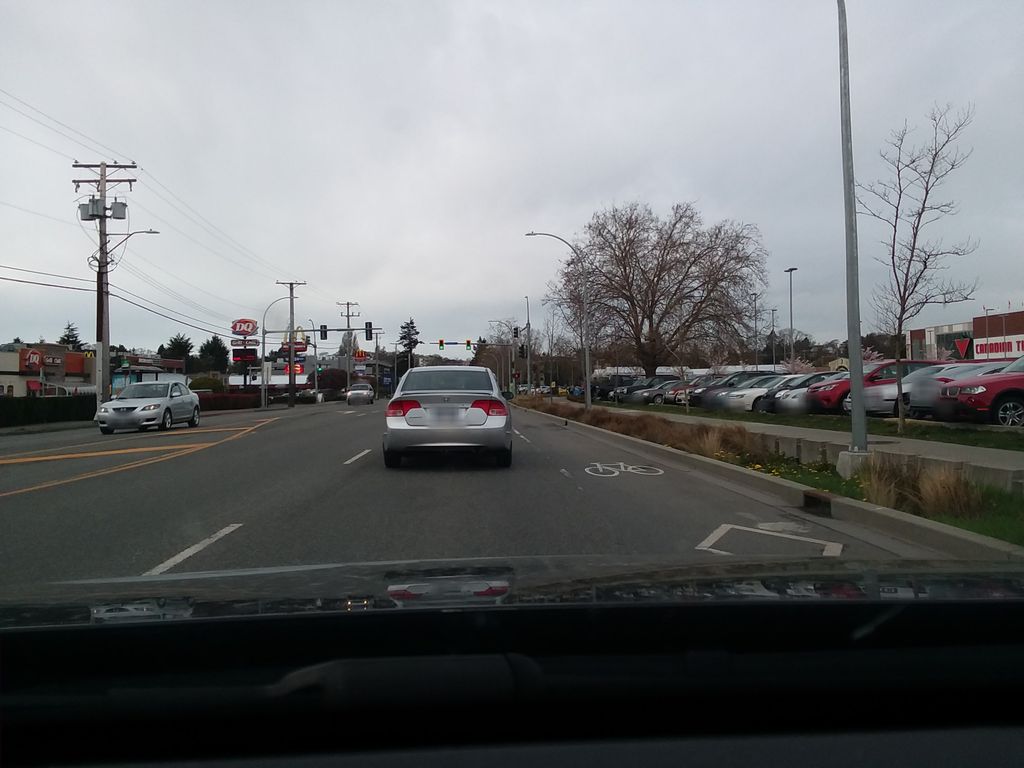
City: victoria